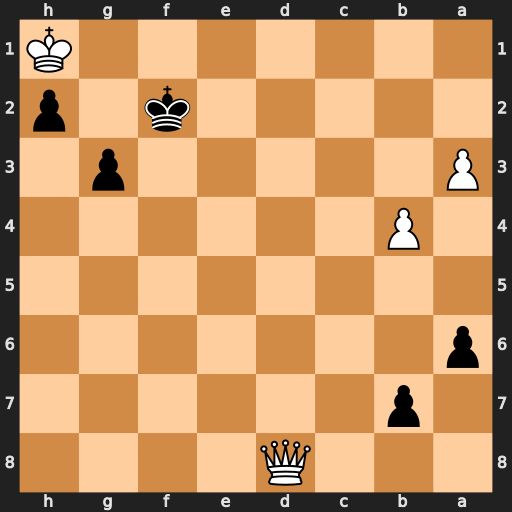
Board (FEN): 3Q4/1p6/p7/8/1P6/P5p1/5k1p/7K
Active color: b
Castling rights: -
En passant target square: -
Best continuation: g2+ Kxh2 g1=Q+ Kh3 Qg3#